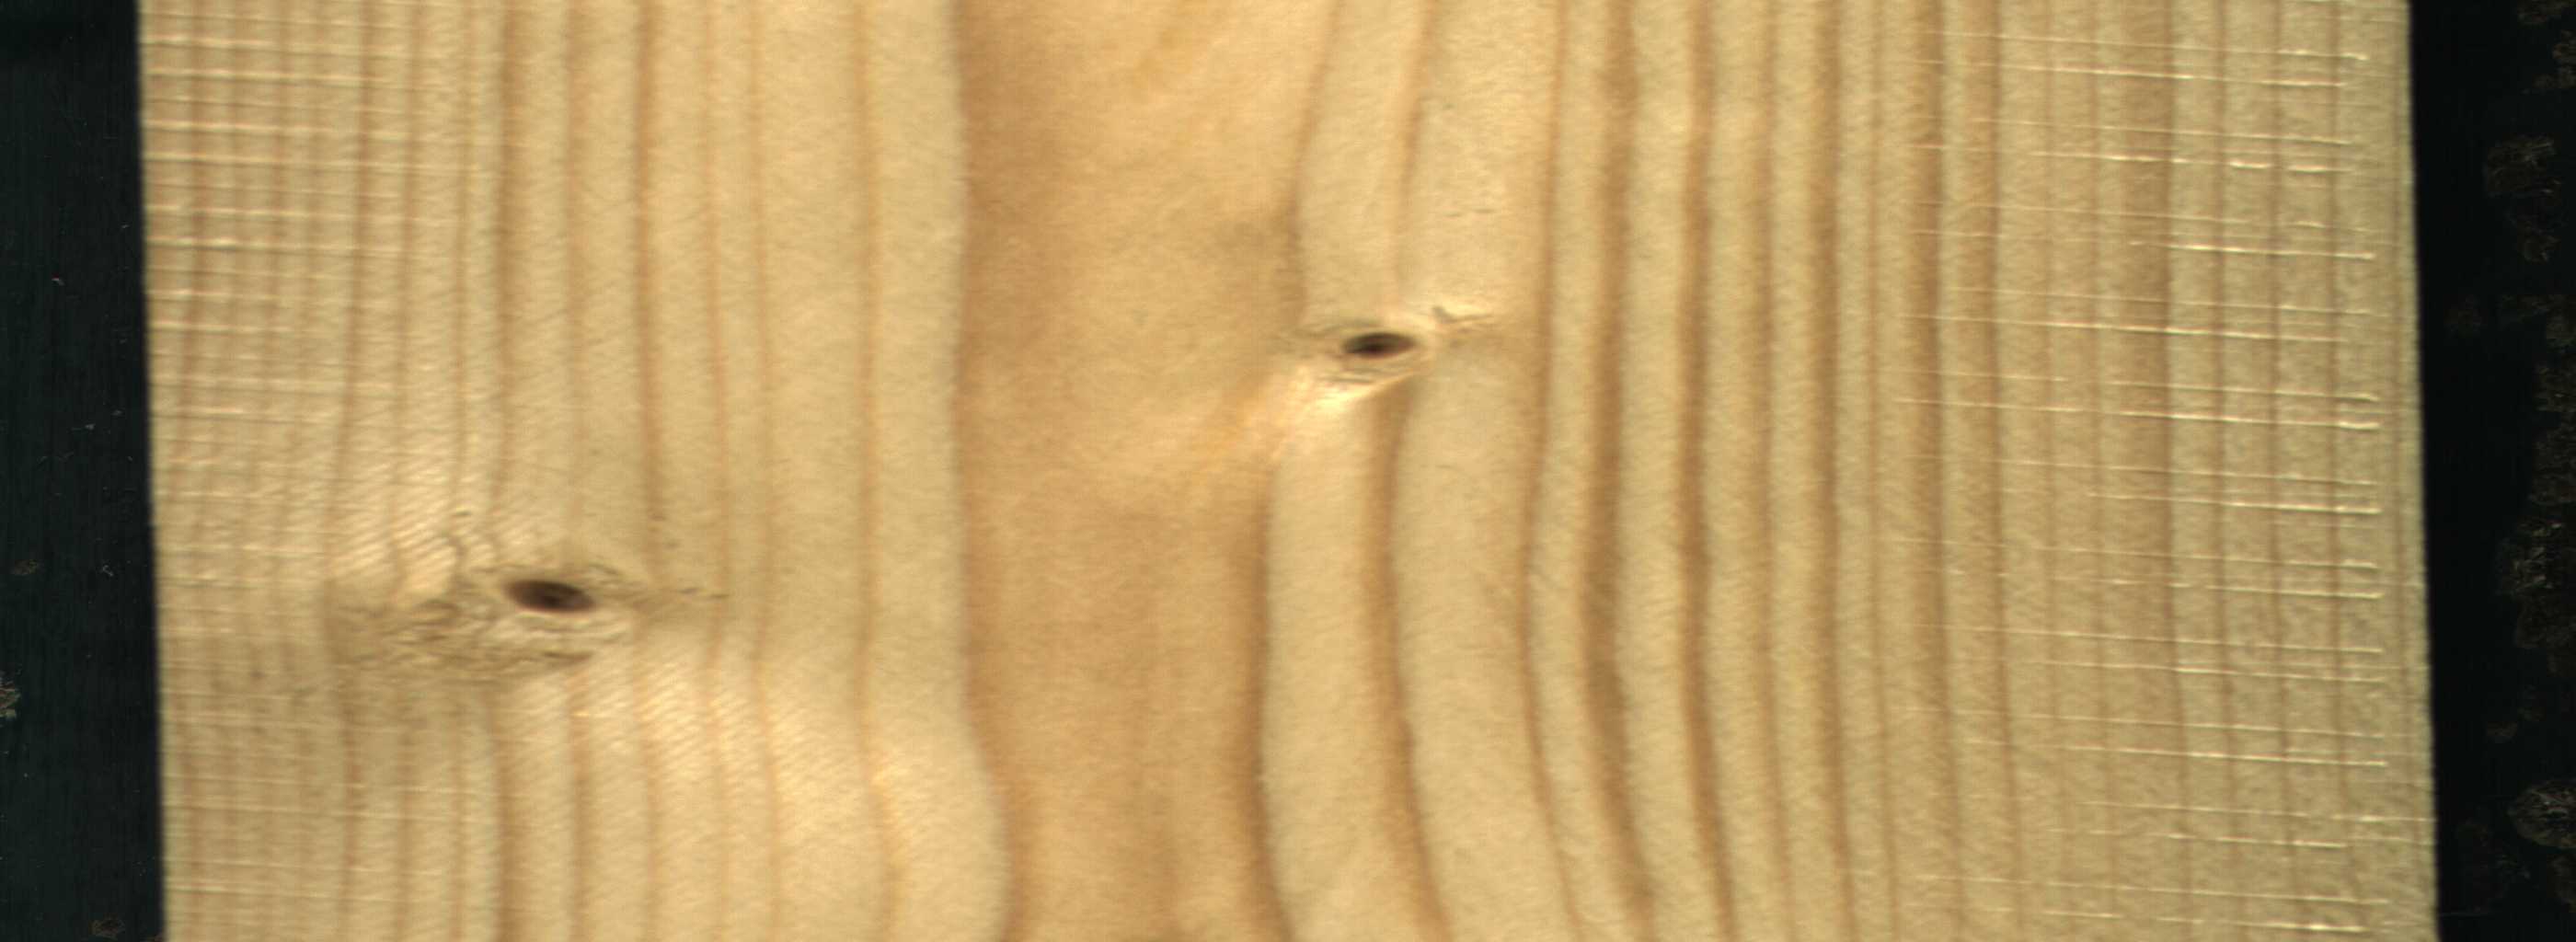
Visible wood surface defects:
Live_Knot
Live_Knot